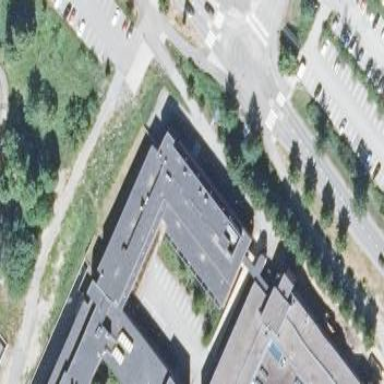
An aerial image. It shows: University building.